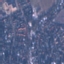
Land use / land cover: Residential